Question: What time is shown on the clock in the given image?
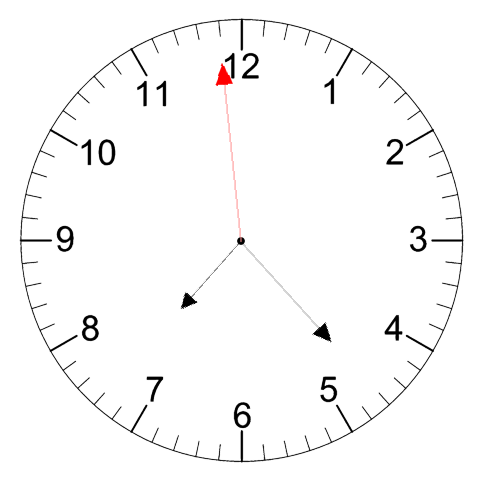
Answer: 07:22:59